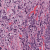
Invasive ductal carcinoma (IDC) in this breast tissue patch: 1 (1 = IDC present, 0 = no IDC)